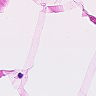
Metastatic tissue present: no